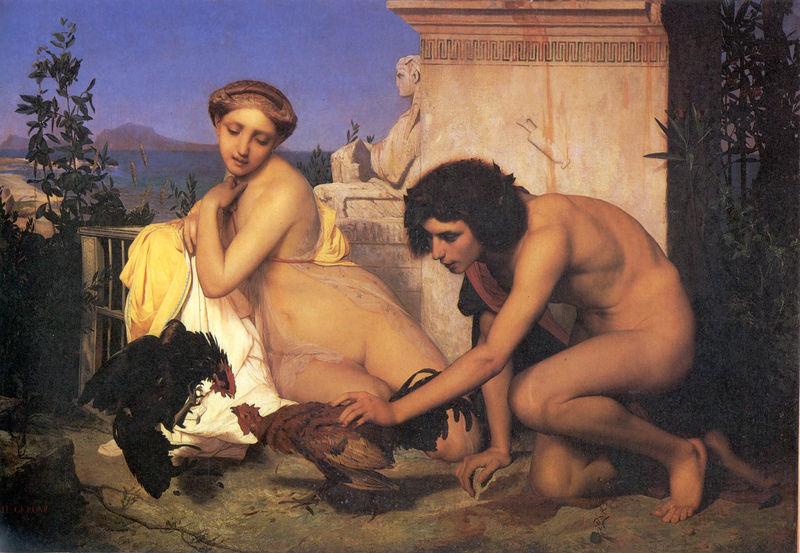
Titel: Jeunes Grecs faisant se battre des coqs, Junge Griechen beim Hahnenkampf
Künstler: Jean Léon Gérôme
Standort: Paris
Institution: Musée d'Orsay
Schlagwörter: akt, baum, berg, blau, blätter, felsen, gemälde, himmel, kampf, laub, mann, meer, nackt, schatten, umhang, vogel, wasser, weiß, akte, bäume, fluss, frauen, gelb, grün, landschaft, mädchen, ocker, see, sitzen, ufer, abend, blumen, braun, frau, frisur, grau, haar, hintergrund, licht, pfeiler, profil, schwarz, säule, dame, gebäude, schleier, tiere, tuch, zaun, malerei, symbolismus, blond, jung, wand, architektur, arm, arme, blicke, gefieder, gesicht, inkarnat, mensch, sockel, stein, herr, hände, ast, horizont, schilf, strauch, vögel, zweige, brüstung, büsche, gewässer, sträucher, boden, insel, figur, gewand, haare, pose, gewänder, klassizismus, paar, pflanze, pflanzen, engel, garten, skulptur, statue, beine, schwanz, relief, küste, liebe, italien, süden, berge, gebirge, mauer, hof, romantik, zopf, bauch, plastik, junge, bauchnabel, zehen, tor, spiel, ruine, antike, knabe, knien, kranz, lorbeer, mythologie, flora, fragment, geflügel, jüngling, antik, griechen, götter, griechisch, bambus, präraffaeliten, hahn, huhn, mediterran, helden, grieche, abendlicht, römisch, griechin, inseln, sphinx, mittelmeer, ägypten, türchen, gockel, henne, hühner, mann frau, gerome, gartentor, federvieh, hähne, ber, renaissanse, hahnenkampf, angelo, jean leon gerome, stateu